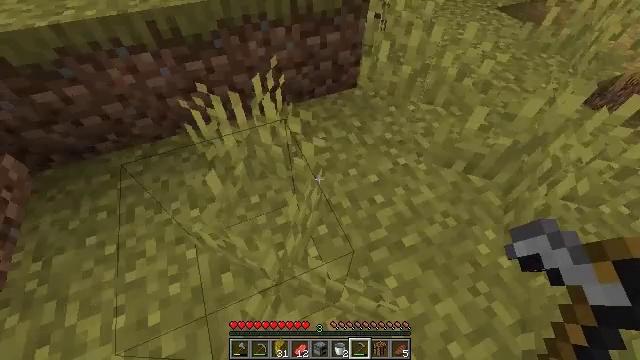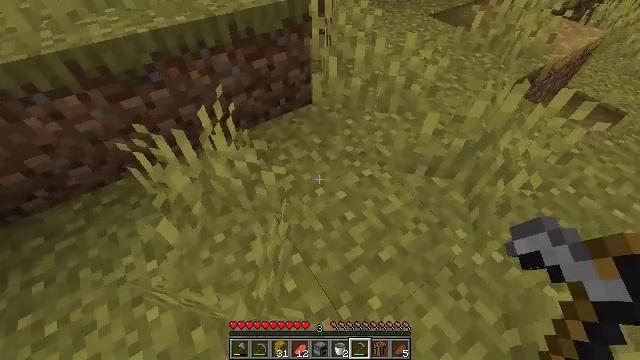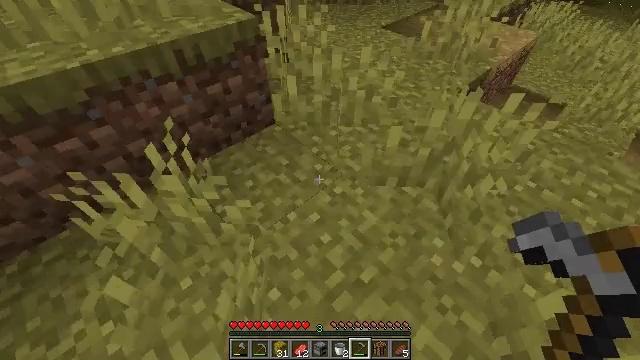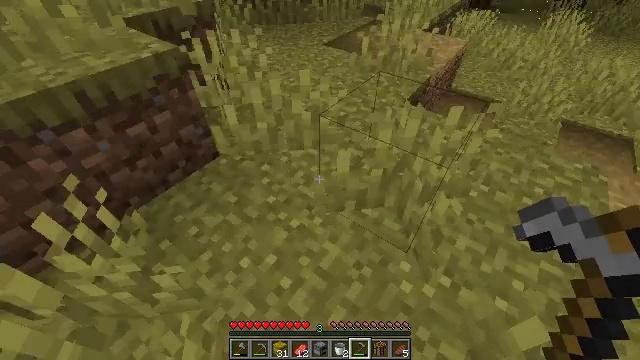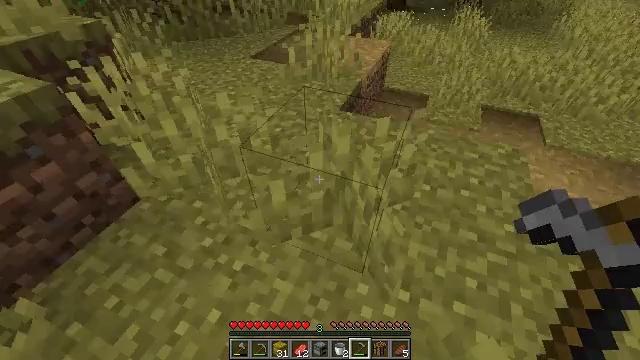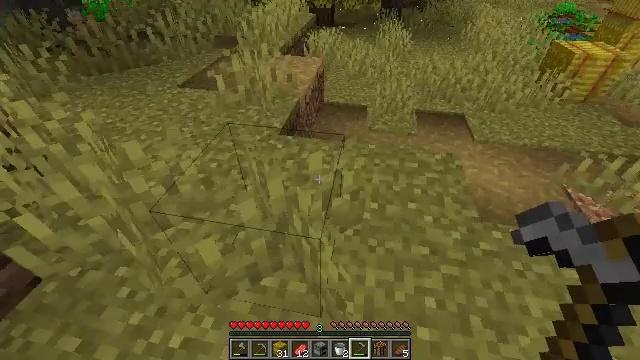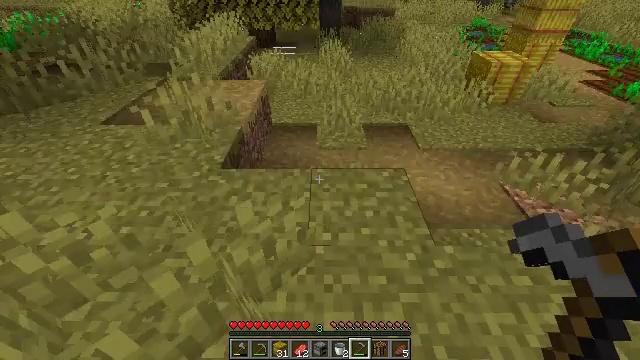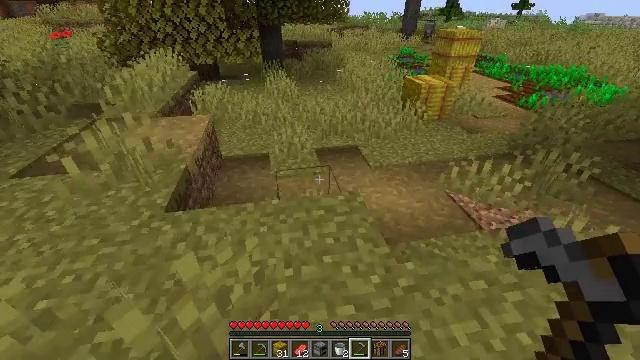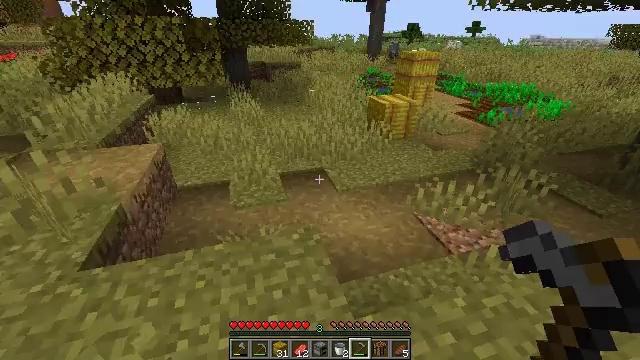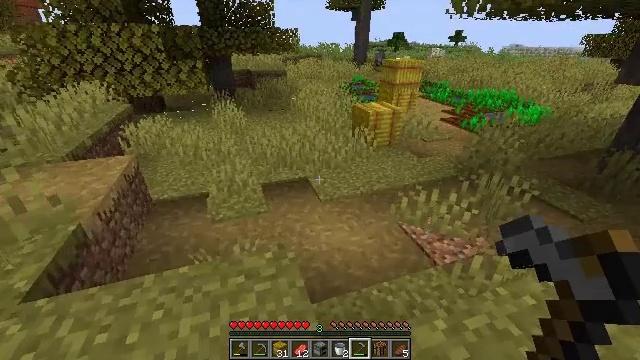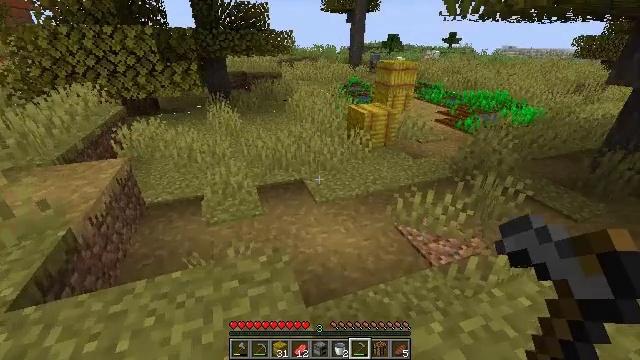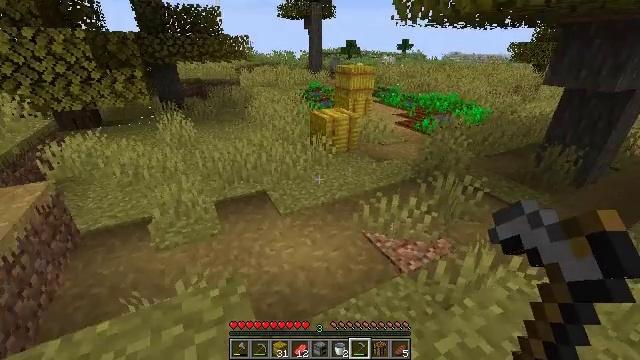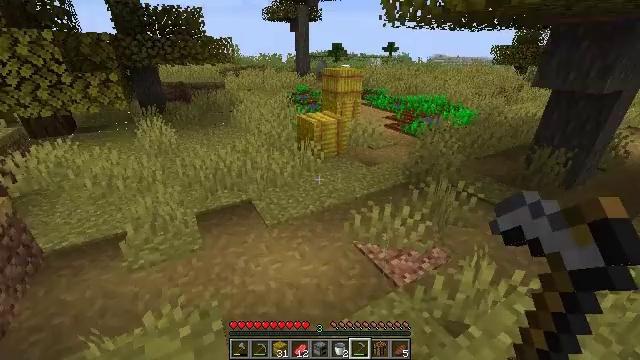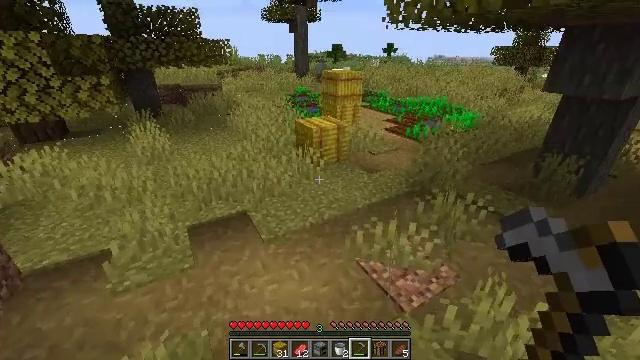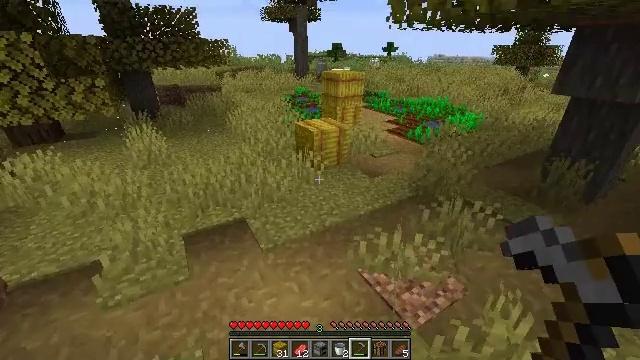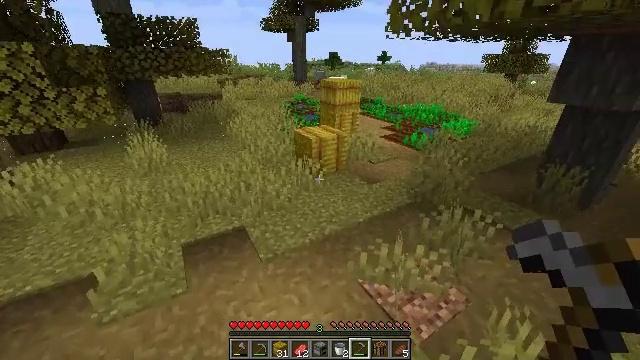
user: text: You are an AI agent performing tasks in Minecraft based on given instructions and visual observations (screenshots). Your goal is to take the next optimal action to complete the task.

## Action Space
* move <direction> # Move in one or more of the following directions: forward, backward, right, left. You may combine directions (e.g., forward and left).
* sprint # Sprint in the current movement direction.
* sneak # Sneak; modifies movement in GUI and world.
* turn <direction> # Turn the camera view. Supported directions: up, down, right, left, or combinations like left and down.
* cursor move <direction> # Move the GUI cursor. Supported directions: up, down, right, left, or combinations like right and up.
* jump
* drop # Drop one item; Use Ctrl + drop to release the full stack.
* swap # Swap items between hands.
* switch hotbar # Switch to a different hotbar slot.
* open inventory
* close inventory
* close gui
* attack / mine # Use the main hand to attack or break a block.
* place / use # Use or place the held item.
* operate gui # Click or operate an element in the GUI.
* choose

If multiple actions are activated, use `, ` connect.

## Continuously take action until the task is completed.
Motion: motion action
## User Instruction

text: Harvest hay blocks from the village.
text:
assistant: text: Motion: move forward and move right, turn right and up
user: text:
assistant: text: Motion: move forward and move right, turn right and up
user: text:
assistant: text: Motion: move forward and move right, turn right and up
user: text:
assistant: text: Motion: move forward and move right, turn right and up
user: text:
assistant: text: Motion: move forward and move right, turn right and up
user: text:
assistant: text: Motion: move forward and move right, turn right and up
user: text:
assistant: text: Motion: move forward and move right, turn right and up
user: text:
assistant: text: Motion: move forward and move right, turn right and up
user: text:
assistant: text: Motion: move forward and move right, turn right and up
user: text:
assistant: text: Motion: move forward
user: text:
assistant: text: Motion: move forward, turn right
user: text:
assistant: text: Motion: move forward, turn right
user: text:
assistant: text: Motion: move forward
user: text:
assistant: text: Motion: move forward, sprint
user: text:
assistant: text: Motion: move forward, sprint
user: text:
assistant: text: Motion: move forward, sprint, turn up
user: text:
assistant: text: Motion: move forward, sprint
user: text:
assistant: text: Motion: move forward, sprint
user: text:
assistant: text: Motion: move forward, sprint
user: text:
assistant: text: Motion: move forward, sprint
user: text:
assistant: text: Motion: move forward, sprint, turn right
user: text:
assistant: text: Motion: move forward, sprint, turn right
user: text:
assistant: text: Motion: move forward and move right, sprint
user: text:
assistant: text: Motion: move forward and move right, sprint, turn down
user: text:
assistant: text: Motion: move forward and move right, sprint, turn down
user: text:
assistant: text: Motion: move forward and move right, sprint, turn left and down
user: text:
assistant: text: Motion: move forward, sprint, turn left and down
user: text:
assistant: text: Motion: move forward, sprint, turn left and down
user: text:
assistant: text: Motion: move forward, sprint, turn left
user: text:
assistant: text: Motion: move forward, turn left and down